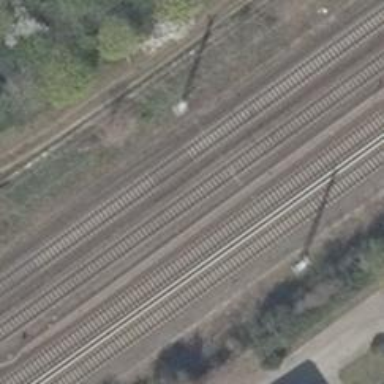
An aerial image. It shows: Railway track with contact lines for electrification.